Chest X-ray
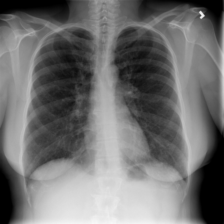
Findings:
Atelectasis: negative
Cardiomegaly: negative
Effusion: negative
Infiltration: negative
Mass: negative
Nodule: negative
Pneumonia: negative
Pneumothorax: negative
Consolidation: negative
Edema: negative
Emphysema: negative
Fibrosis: negative
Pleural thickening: negative
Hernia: negative